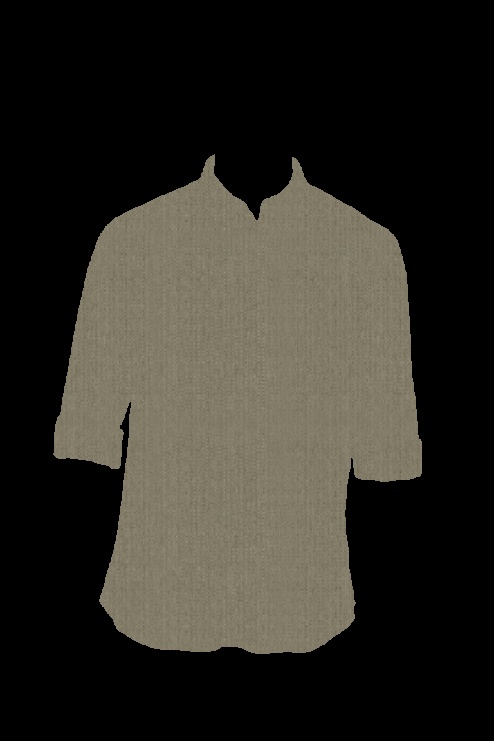
tan linen tee